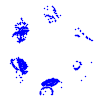
Particle: kaon